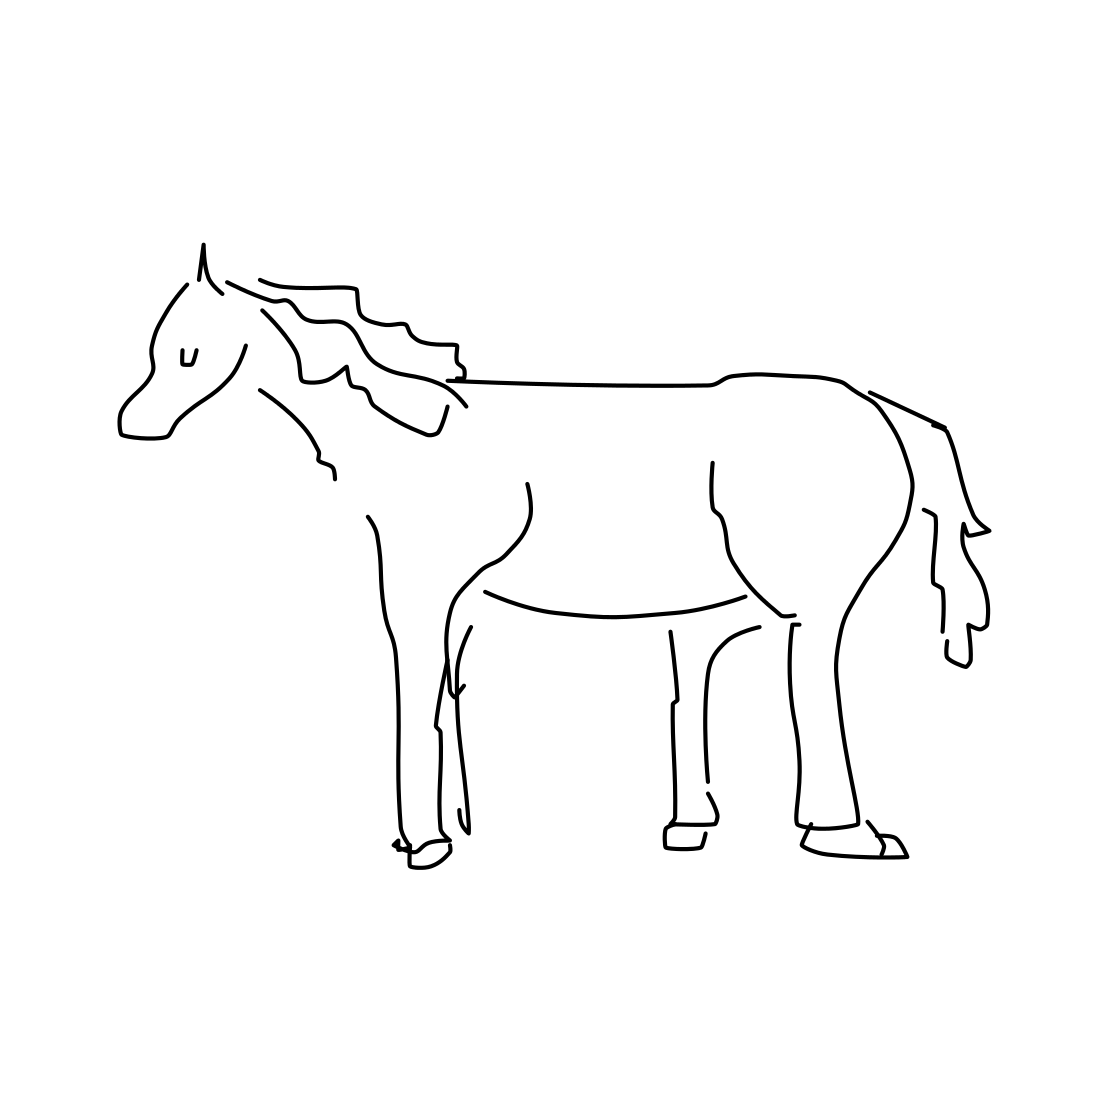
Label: horse